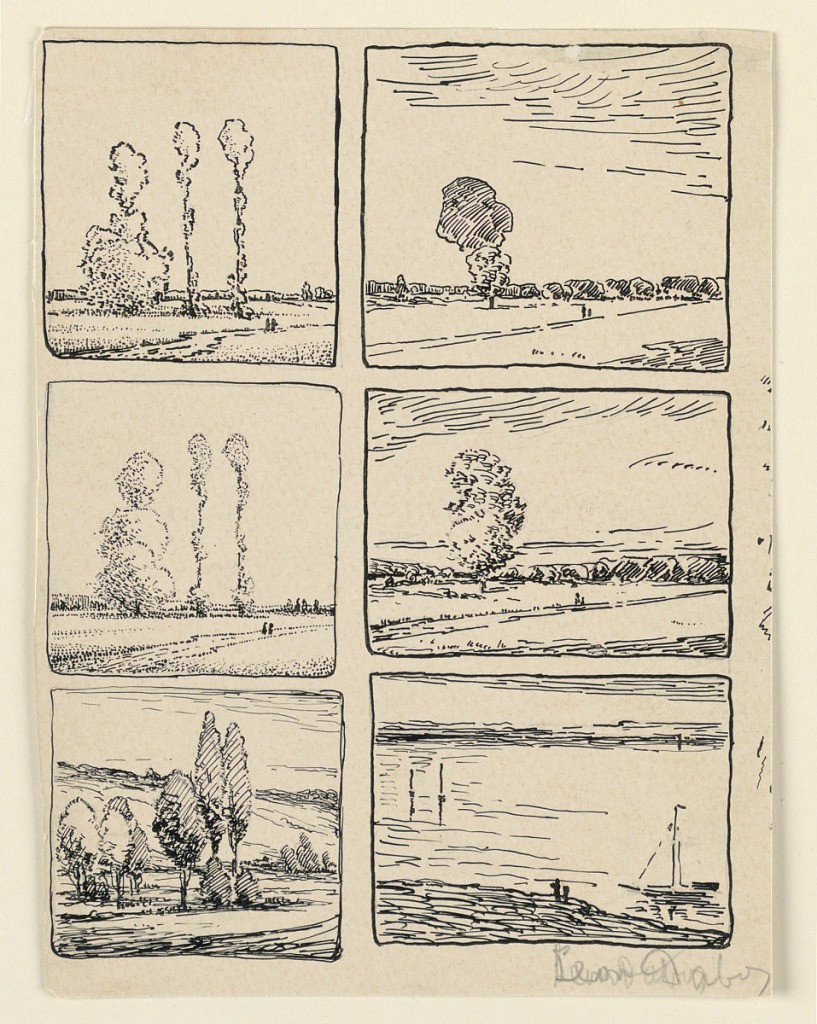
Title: Six Landscape Studies
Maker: Leon Dabo, American, 1868–1960
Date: ca. 1890
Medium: Pen and black ink on paper
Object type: Drawing
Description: Five studies of fields bordered by tall trees, and one of a body of water with two figures and a sailboat in the right foreground.